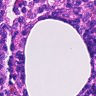
Metastatic tissue present: no